Field crop: maize
Growth stage: 2
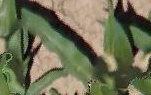
Species: maize